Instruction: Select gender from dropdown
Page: traveler
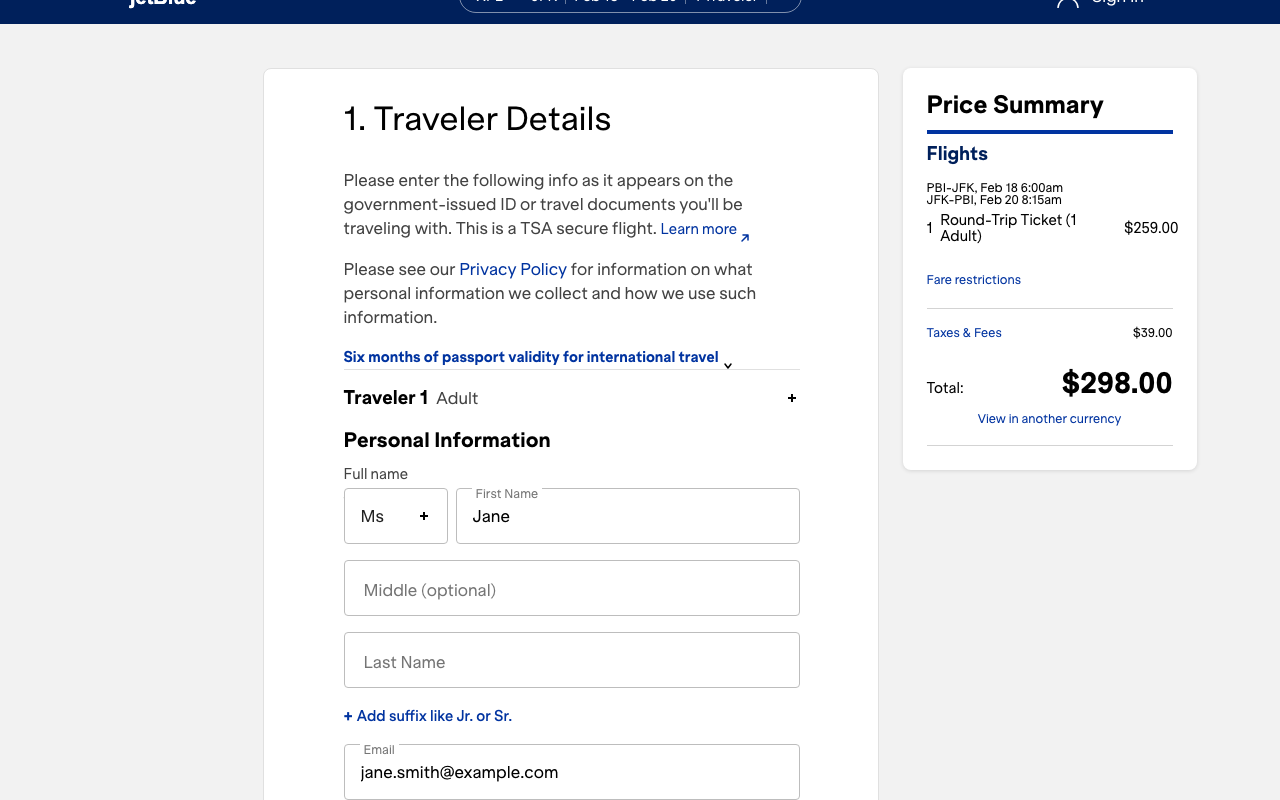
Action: click